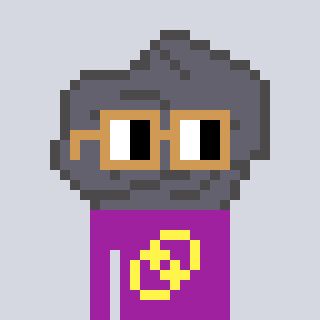
a pixel art character with square brown glasses, a rock-shaped head and a magenta-colored body on a cool background